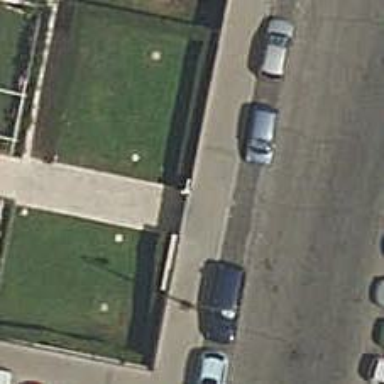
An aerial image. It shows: Kerb barrier.